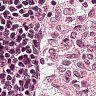
Metastatic tissue present: no